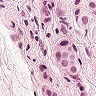
Metastatic tissue present: yes